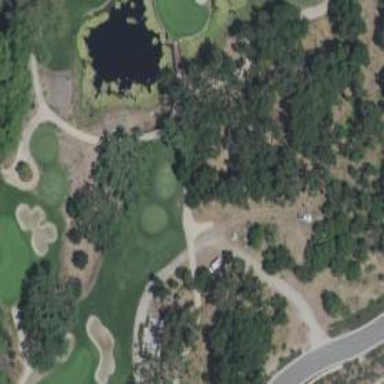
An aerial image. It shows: Path for both road and golf.